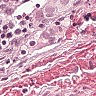
Metastatic tissue present: yes